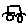
Label: car